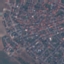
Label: Residential